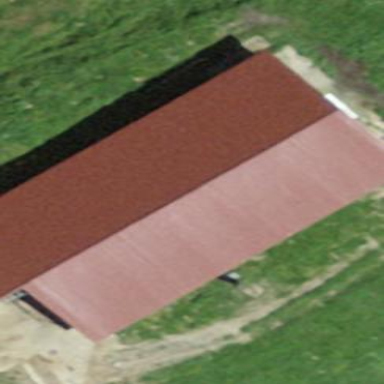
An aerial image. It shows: Gabled roof on farm auxiliary building.